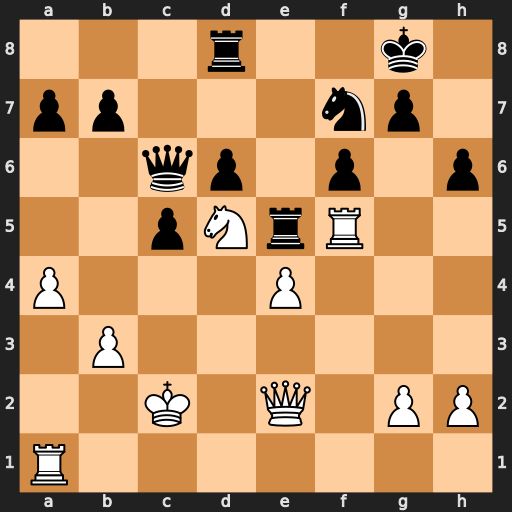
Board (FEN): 3r2k1/pp3np1/2qp1p1p/2pNrR2/P3P3/1P6/2K1Q1PP/R7
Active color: w
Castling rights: -
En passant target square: -
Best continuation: Rxe5 Nxe5 Ne7+ Kh7 Nxc6